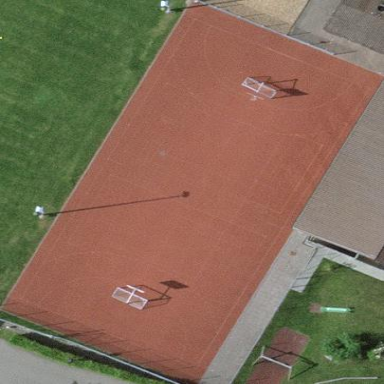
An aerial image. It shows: Basketball court located in leisure land pitch.